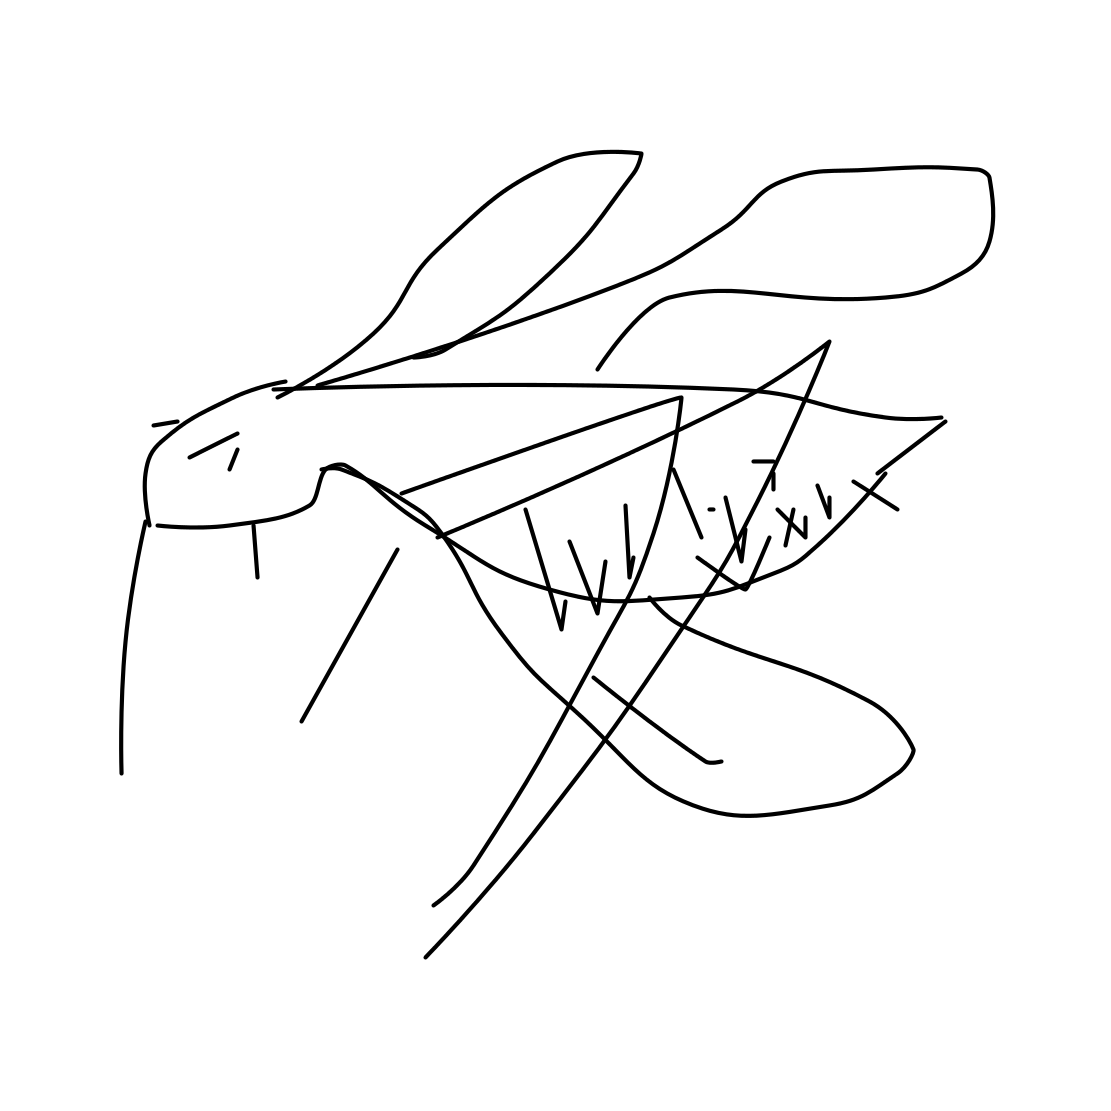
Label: mosquito